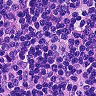
Metastatic tissue present: no